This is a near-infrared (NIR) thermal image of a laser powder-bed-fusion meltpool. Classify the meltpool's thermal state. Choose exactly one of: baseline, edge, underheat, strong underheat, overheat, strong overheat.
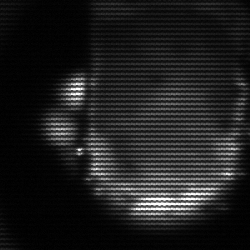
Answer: baseline